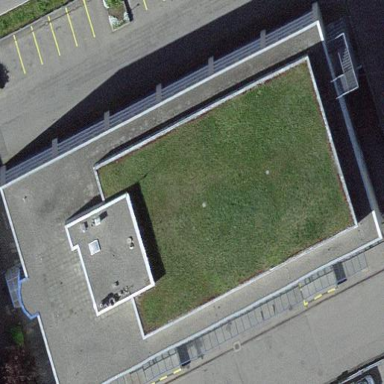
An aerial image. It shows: Building.